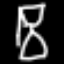
Label: hourglass